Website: bh-photo
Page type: address-validator
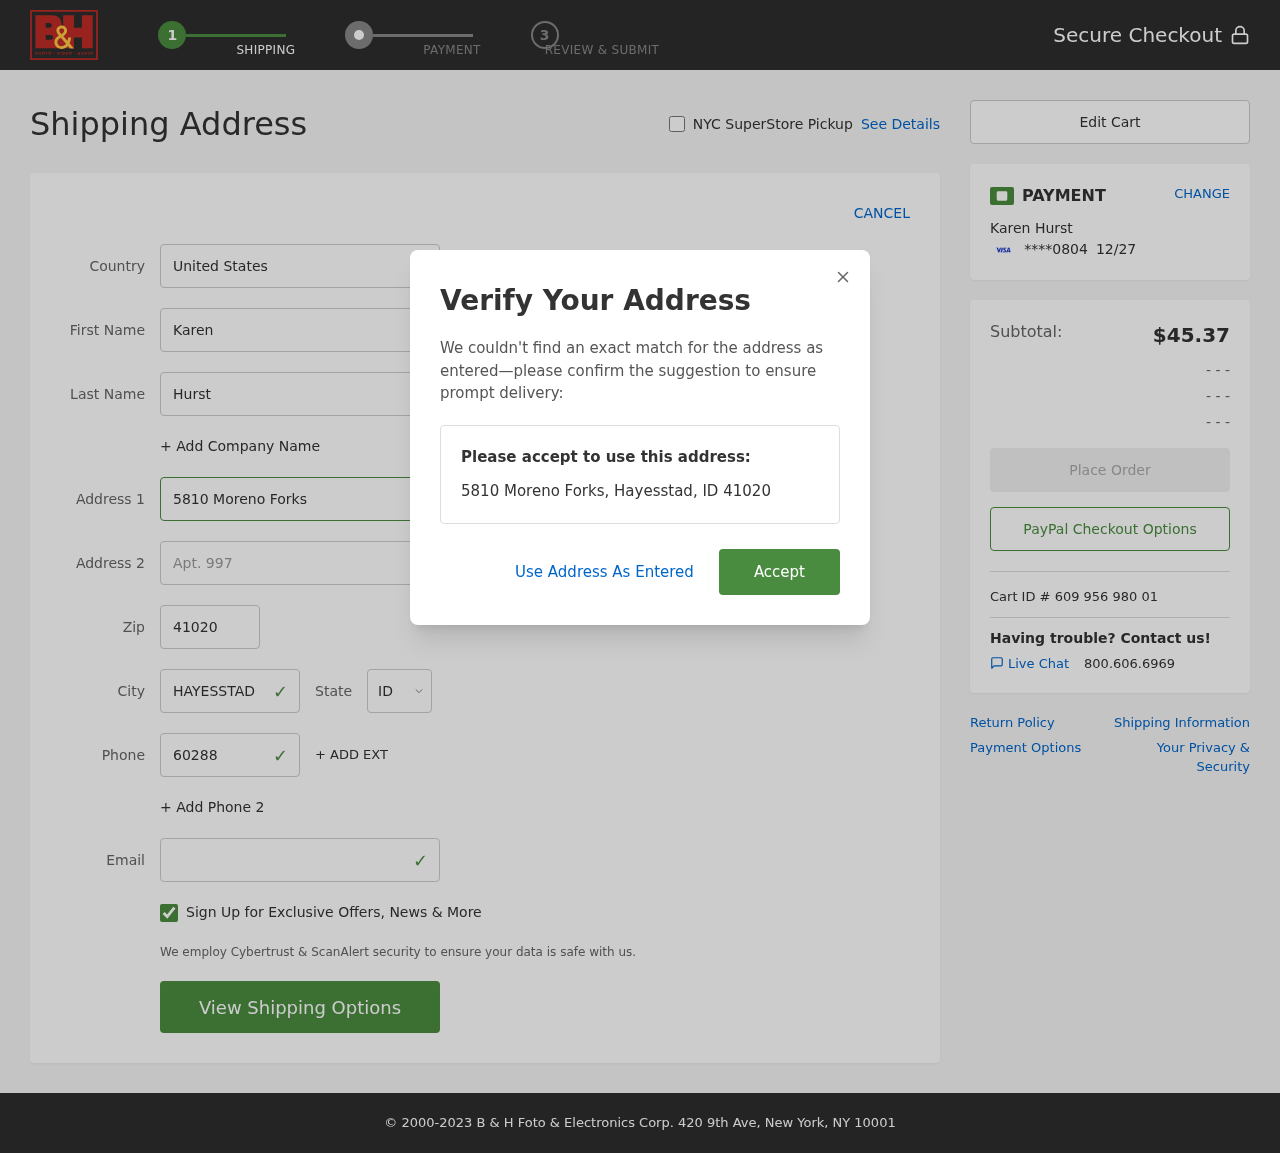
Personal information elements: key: PII_CARD_EXPIRY
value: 12/27
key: PII_CARD_LAST4
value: ****0804
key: PII_CITY
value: Hayesstad
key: PII_COUNTRY
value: United States
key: PII_EMAIL
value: karen_hurst@yahoo.com
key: PII_FIRSTNAME
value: Karen
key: PII_FULLNAME
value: Karen Hurst
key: PII_LASTNAME
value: Hurst
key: PII_PHONE
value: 6028860027
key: PII_POSTCODE
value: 41020
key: PII_STATE_ABBR
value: ID
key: PII_STREET
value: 5810 Moreno Forks
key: PII_STREET2
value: Apt. 997
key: PII_CITY_STATE_ZIP
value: Hayesstad, ID 41020
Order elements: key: ORDER_SUBTOTAL
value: $45.37
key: ORDER_ID
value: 609 956 980 01